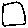
Label: square